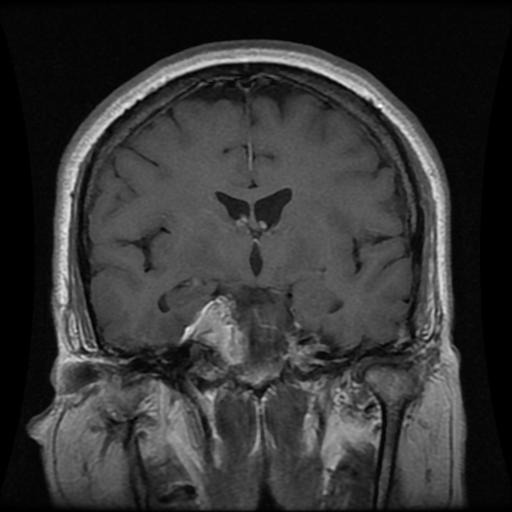
Label: meningioma